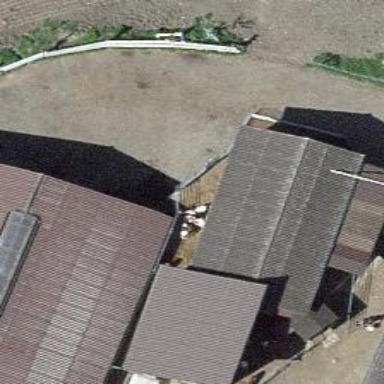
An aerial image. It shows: Shed building.